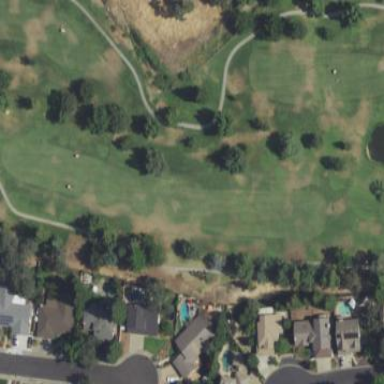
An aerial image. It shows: Scenic golf fairway.